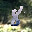
Label: 8